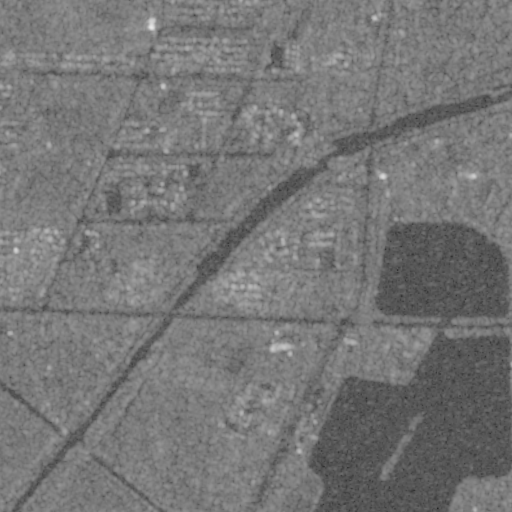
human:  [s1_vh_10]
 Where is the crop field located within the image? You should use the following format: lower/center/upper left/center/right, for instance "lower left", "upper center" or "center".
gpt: The crop field is located in the upper left of the image.
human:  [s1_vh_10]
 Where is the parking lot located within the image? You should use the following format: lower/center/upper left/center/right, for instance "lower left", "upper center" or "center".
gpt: The parking lot is located in the center left of the image.
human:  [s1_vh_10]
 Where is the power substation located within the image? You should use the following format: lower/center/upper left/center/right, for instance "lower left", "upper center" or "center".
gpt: The power substation is located in the upper left of the image.
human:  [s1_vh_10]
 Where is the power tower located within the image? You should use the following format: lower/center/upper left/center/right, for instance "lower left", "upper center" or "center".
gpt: The power tower is located in the upper left of the image.
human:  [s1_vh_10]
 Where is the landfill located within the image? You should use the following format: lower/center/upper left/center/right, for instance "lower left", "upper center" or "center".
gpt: There is no landfill in the image.

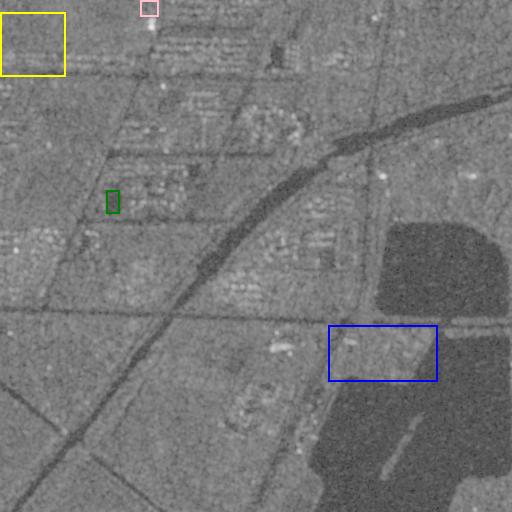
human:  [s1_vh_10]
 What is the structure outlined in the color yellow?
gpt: The structure outlined in yellow is a crop field.
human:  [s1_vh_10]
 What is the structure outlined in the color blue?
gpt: The structure outlined in blue is a park.
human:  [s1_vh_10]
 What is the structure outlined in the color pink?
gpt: The structure outlined in pink is a power substation.
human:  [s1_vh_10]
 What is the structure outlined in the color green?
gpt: The structure outlined in green is a track.
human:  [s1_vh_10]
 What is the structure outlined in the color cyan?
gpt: There is no cyan outline.